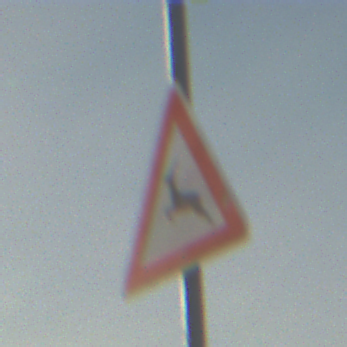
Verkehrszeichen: WildwechselRechts
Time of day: MorningAfternoon
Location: Outdoor (Suburban)
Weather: PartlyCloudy
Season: NotSpecified
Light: Natural